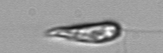
Label: Euglena